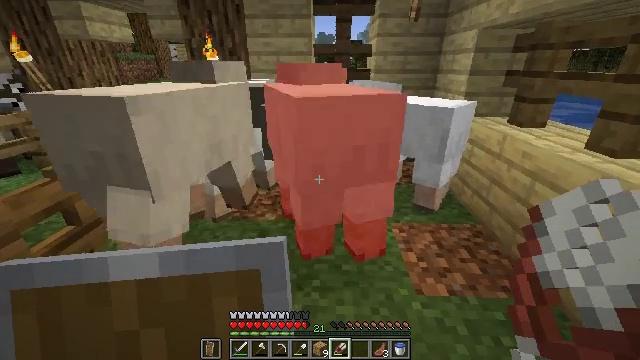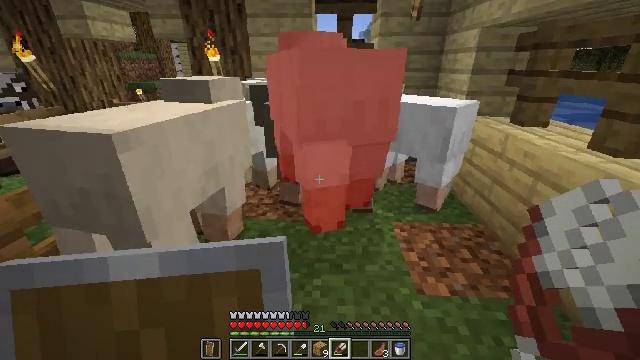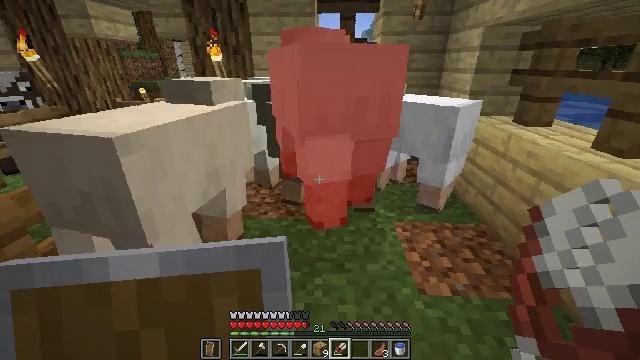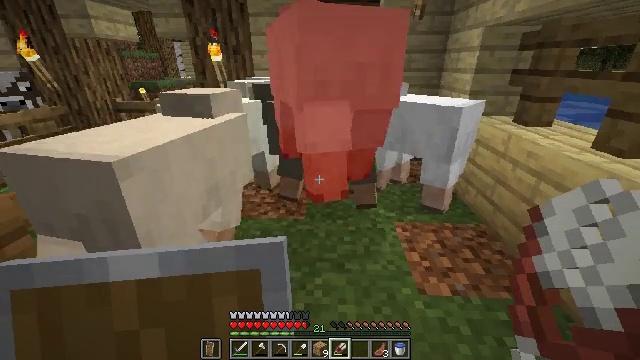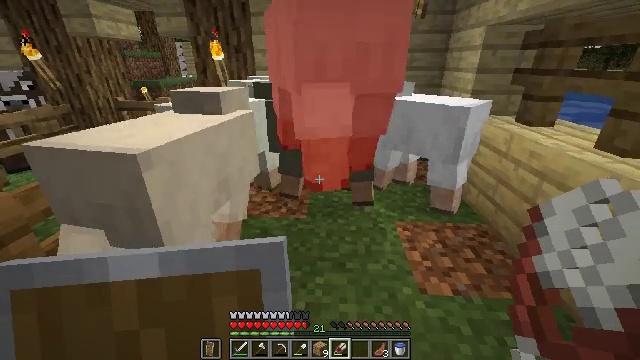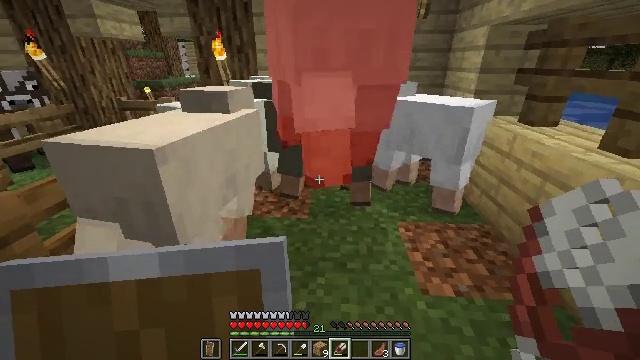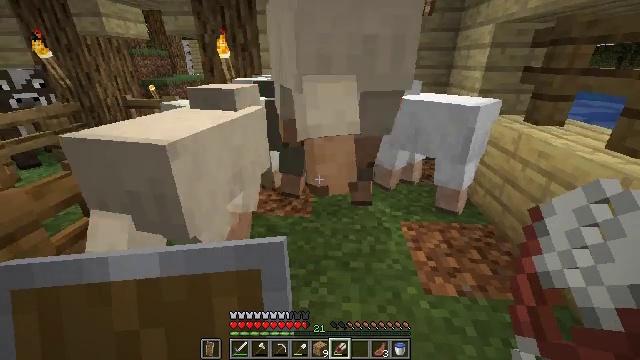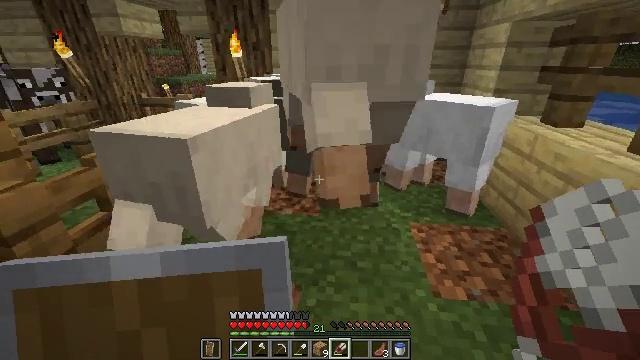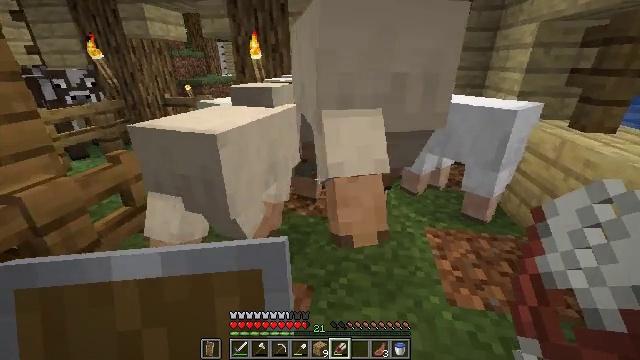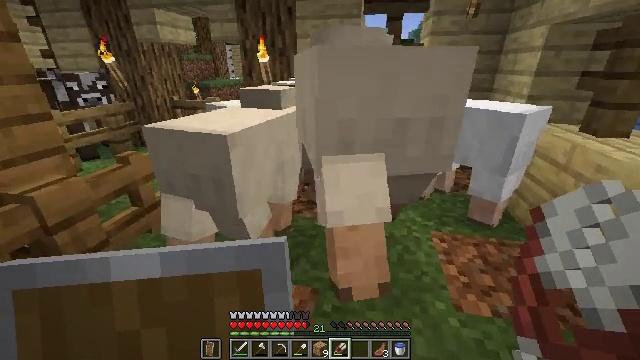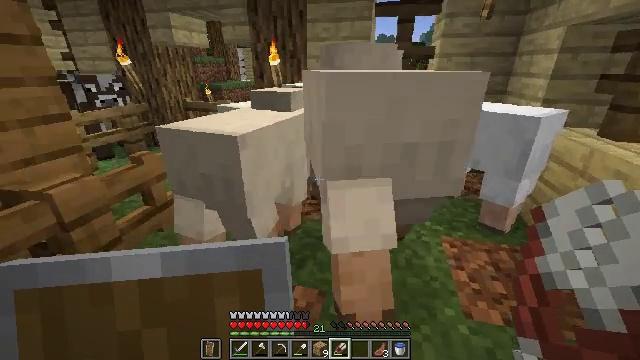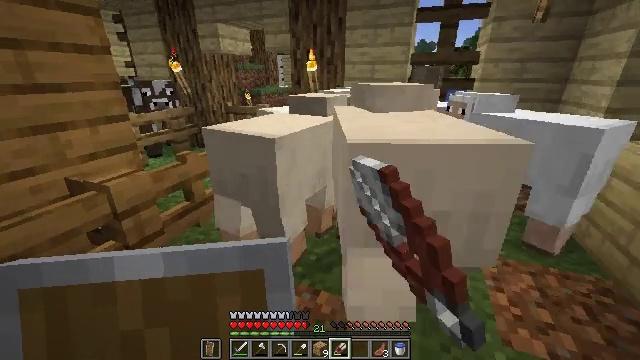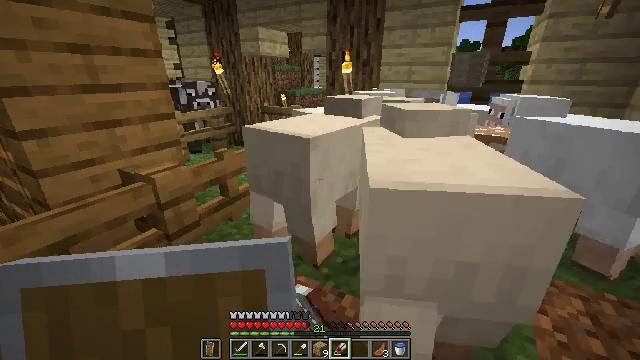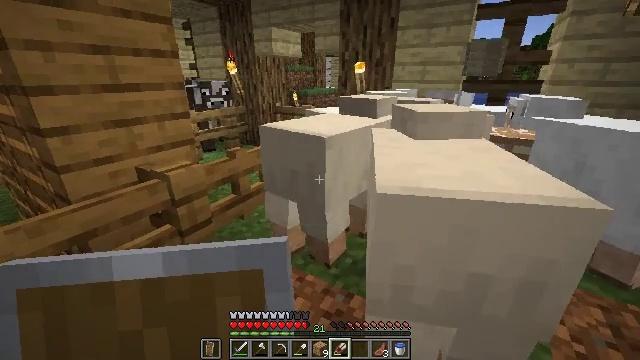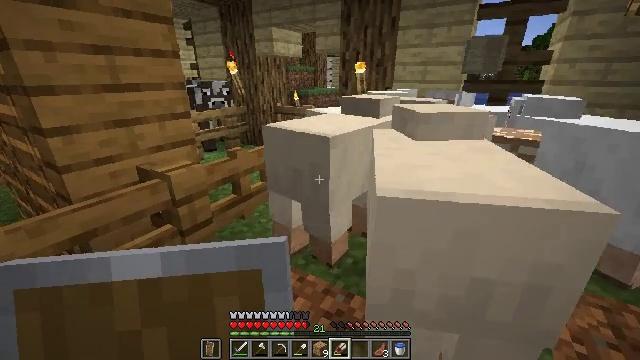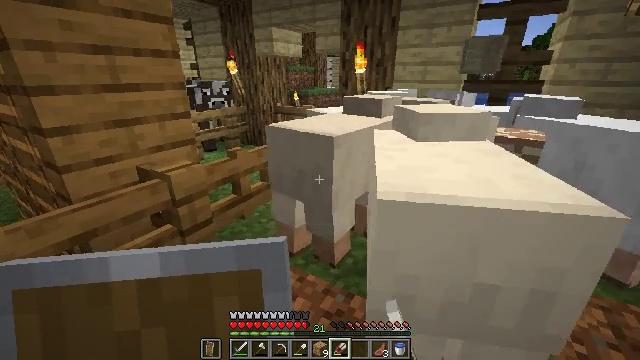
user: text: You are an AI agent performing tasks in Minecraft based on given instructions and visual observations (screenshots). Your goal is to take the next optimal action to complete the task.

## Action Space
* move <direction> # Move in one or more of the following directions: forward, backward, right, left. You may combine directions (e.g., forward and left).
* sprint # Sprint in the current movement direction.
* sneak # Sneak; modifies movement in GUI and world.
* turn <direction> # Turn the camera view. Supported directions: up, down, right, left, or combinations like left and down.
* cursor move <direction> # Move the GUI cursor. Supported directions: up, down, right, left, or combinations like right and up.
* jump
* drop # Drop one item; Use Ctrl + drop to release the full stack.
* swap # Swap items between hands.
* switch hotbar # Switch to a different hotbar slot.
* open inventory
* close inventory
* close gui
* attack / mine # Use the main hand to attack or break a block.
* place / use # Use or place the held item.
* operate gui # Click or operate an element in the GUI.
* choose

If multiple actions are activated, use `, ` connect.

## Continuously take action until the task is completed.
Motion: motion action
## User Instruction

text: Combine wool in the crafting grid to craft a white carpet.
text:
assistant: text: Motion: no_op
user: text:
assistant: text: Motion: no_op
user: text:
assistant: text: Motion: no_op
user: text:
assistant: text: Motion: no_op
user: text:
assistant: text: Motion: use / place
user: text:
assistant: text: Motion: use / place
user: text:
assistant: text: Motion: turn left
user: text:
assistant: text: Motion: turn left
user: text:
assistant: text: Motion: turn left
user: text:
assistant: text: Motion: turn left
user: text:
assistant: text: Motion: turn left and up
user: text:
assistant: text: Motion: turn left
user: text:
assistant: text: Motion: turn left
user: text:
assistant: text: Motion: use / place
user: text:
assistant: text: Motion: use / place
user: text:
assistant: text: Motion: use / place
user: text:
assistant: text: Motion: use / place
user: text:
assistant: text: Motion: use / place
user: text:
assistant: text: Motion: use / place
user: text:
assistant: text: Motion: no_op
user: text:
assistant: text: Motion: no_op
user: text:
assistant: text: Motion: no_op
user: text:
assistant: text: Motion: turn right
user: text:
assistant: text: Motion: turn right
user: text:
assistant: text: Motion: turn right, use / place
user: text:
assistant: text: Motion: use / place
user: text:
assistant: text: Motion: use / place
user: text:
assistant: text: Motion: turn right
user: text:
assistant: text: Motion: turn right and down
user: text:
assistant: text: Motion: turn right and down